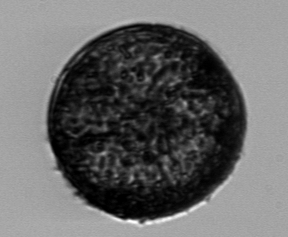
Label: Coscinodiscus